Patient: sex M, age 40
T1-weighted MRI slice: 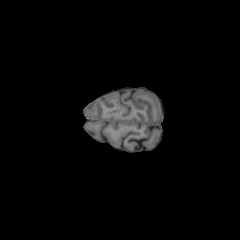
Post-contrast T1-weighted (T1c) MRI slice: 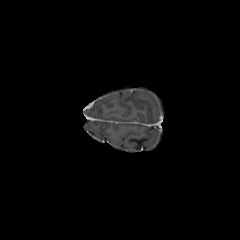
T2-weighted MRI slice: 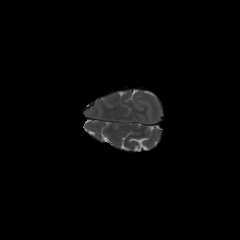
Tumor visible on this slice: no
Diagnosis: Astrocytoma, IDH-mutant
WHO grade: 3